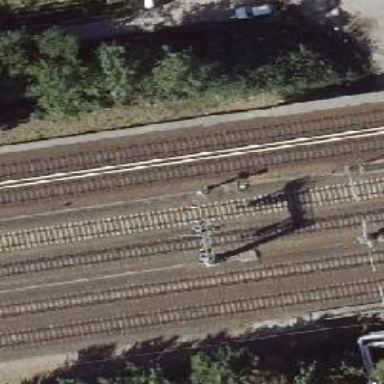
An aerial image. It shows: Railway signal.